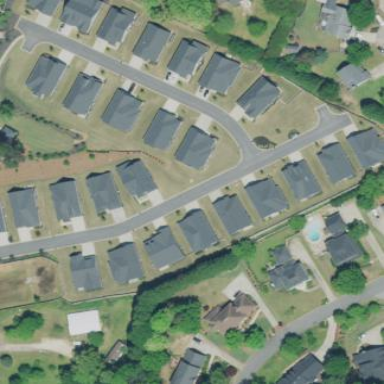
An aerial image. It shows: Residential neighbourhood.